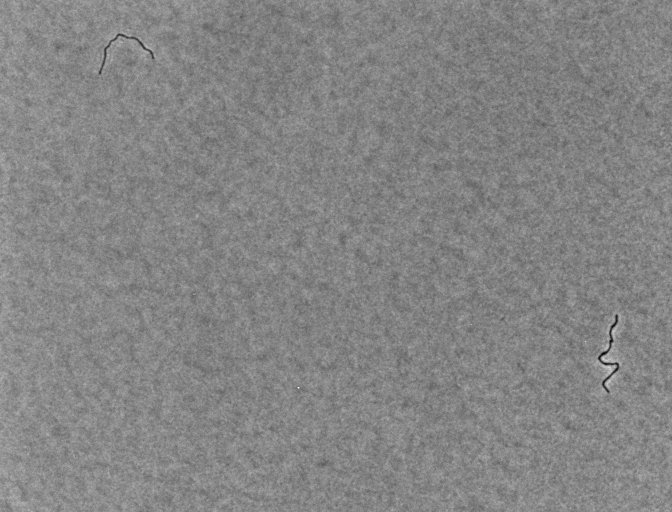
Phase contrast microscopy, 20x objective, 5 h incubation